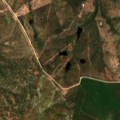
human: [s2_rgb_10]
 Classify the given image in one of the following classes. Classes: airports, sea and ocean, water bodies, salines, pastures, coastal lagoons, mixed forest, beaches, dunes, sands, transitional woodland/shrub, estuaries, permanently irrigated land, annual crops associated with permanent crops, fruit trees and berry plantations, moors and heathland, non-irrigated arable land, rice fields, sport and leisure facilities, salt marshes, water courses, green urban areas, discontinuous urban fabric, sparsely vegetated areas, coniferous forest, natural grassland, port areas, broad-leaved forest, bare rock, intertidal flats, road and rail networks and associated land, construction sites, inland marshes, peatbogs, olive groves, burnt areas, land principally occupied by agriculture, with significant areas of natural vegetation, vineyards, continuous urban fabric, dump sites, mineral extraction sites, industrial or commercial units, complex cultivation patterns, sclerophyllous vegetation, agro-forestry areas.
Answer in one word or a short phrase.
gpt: non-irrigated arable land, agro-forestry areas, transitional woodland/shrub